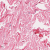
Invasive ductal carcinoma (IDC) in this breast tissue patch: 0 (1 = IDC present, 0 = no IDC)